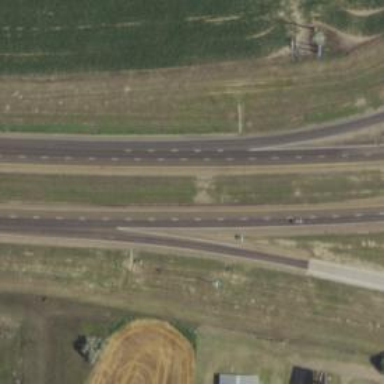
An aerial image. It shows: Road with dash markings.